Question: I'm trying to draw an x-axis label for one of my d3 graphs, and I'm having a lot of trouble positioning it below the axis itself. Here is my current code:
'''
svg.append("g")
.attr("class", "x axis")
.attr("transform", "translate(0," + height + ")")
.call(xAxis)
.append("text")
.attr("x", (width / 2))
.style("text-anchor", "middle")
.text("Users ordered by contribution");
'''
And here is a screenshot of the problem. Is there a quick fix?

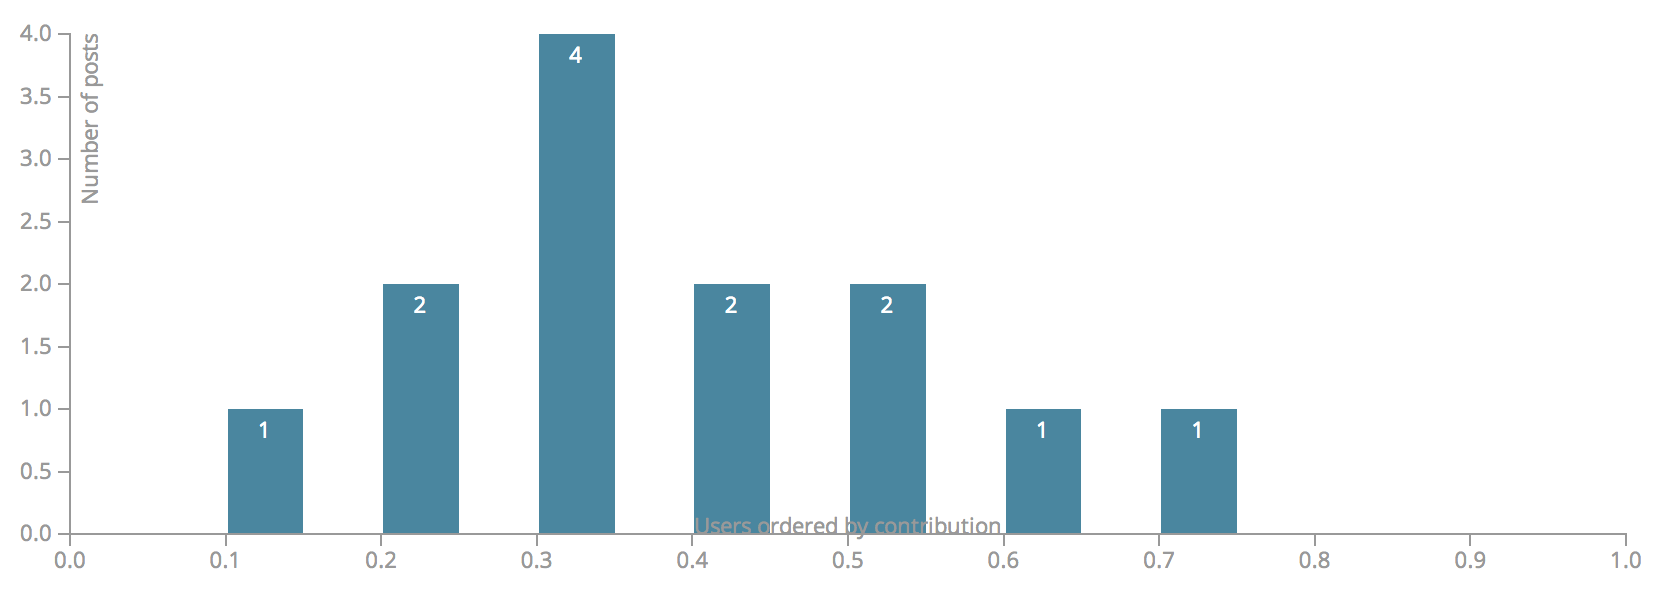
Answer: '''
svg.append("g")
.attr("class", "x axis")
.attr("transform", "translate(0," + height + ")")
.call(xAxis)
.append("text")
.attr("x", (width / 2))
.attr("y", height) //set your y attribute here
.style("text-anchor", "middle")
.text("Users ordered by contribution");
'''
You can set your 'y' position attribute for your 'svg' text as per above